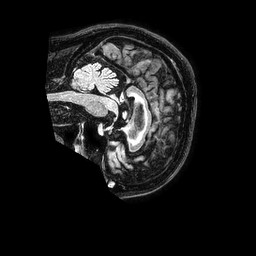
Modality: FLAIR
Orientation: sagittal
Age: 72
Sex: female
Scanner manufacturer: philips
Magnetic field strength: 1.5 T
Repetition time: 4.8 s
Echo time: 0.3 s